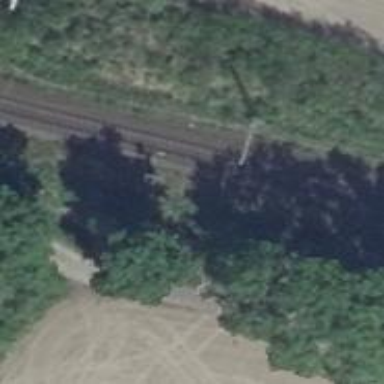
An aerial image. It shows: Signal light at railway crossing.